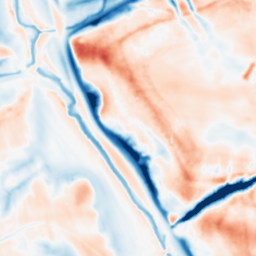
Category: multiscale
Decomposition family: dog_multiscale
Decomposition parameters: sigma_ratio: 1.6
n_scales: 5
base_sigma: 1
Upsampling method: regularized
Upsampling parameters: scale: 2
lambda_reg: 0.001
Upsampling scale: 2